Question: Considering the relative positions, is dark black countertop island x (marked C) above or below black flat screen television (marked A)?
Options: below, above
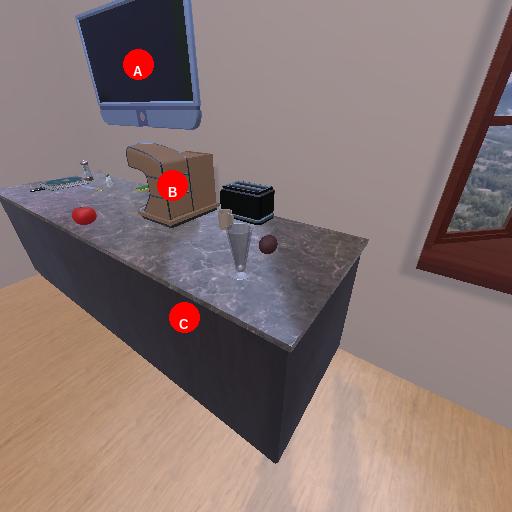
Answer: below